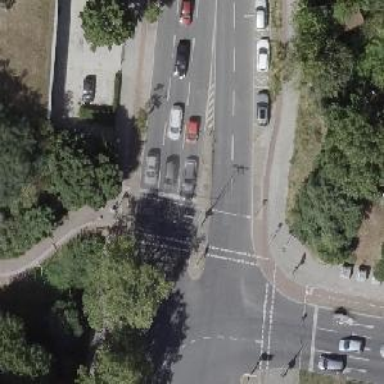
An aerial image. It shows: Footway located on traffic island.